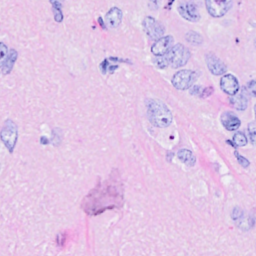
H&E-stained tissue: Breast